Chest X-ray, AP view. Patient: 64 years old, sex F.
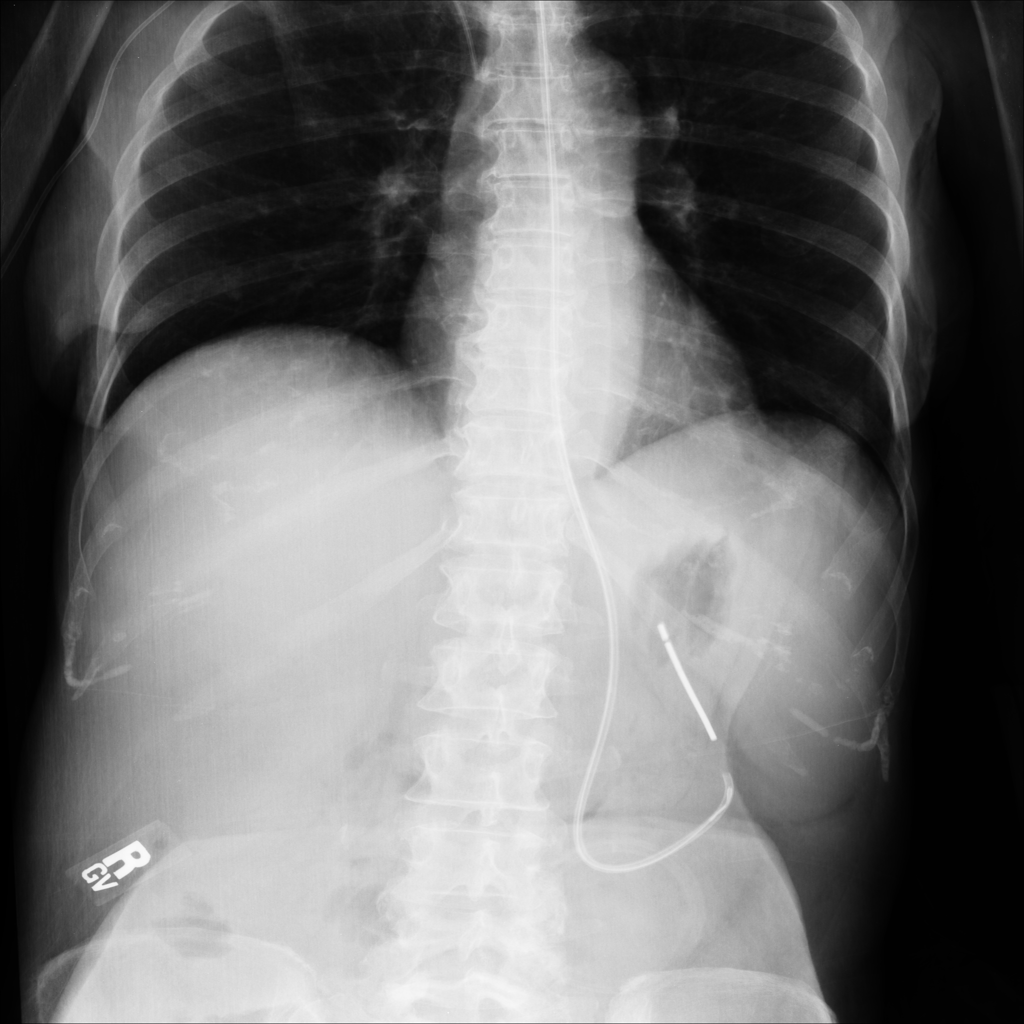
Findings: No Finding